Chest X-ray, PA view. Patient: 72 years old, sex F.
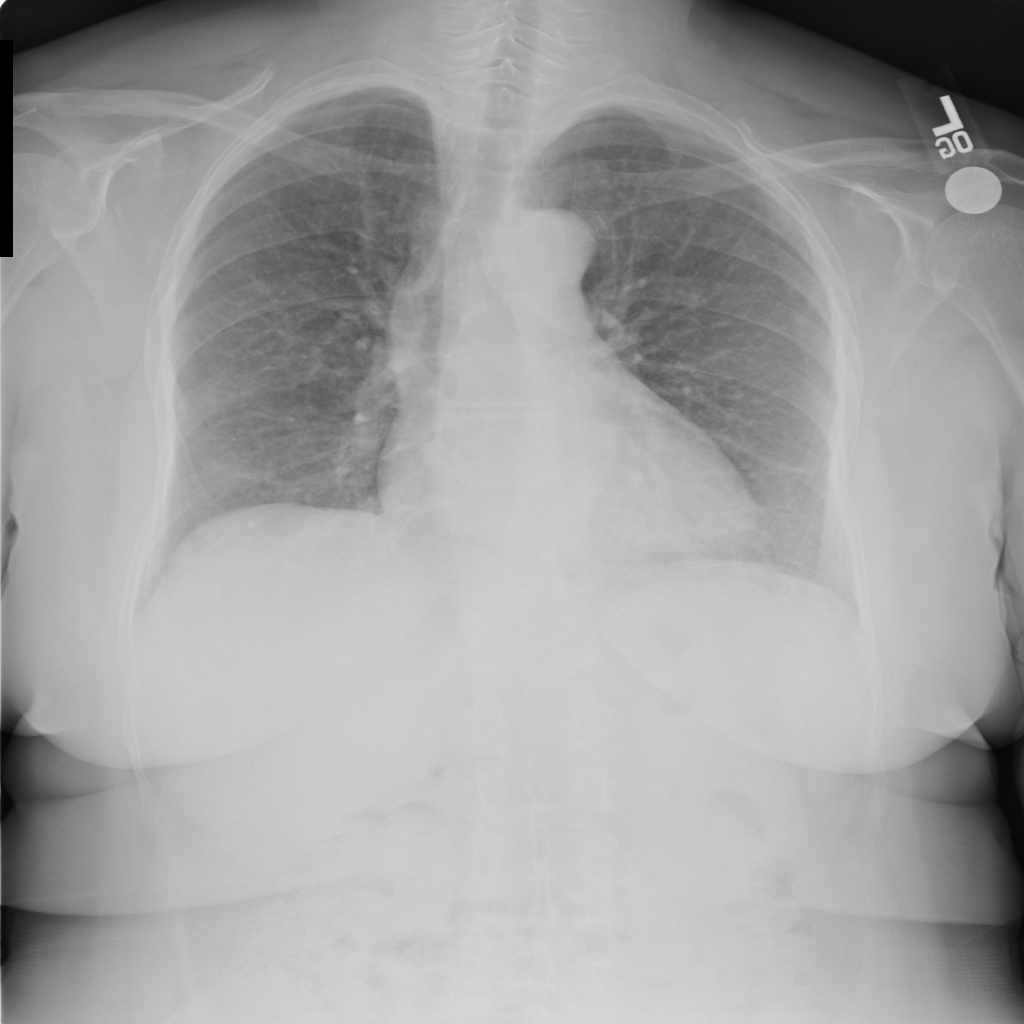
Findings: Infiltration